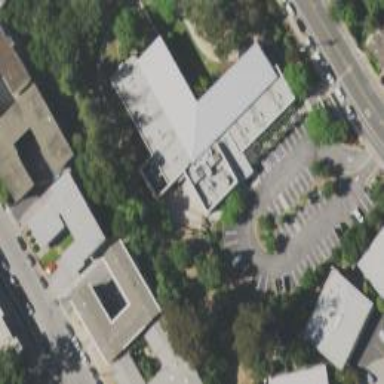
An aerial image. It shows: Library building.